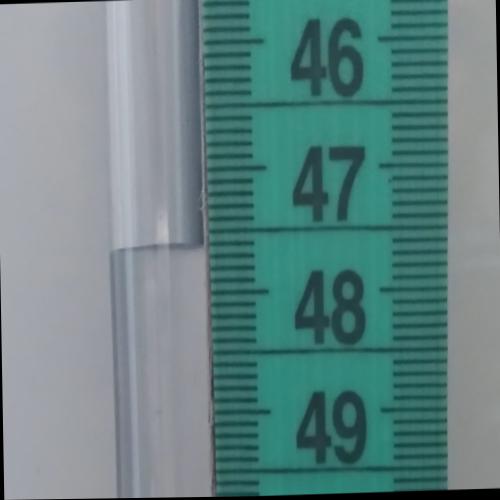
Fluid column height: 47.6 cm